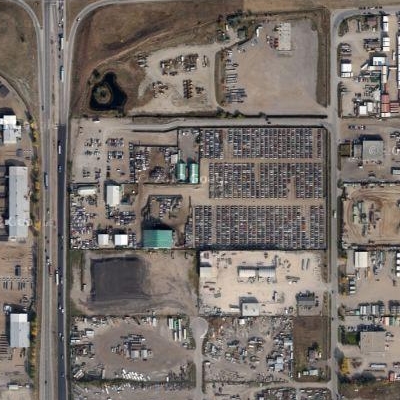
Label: Parking